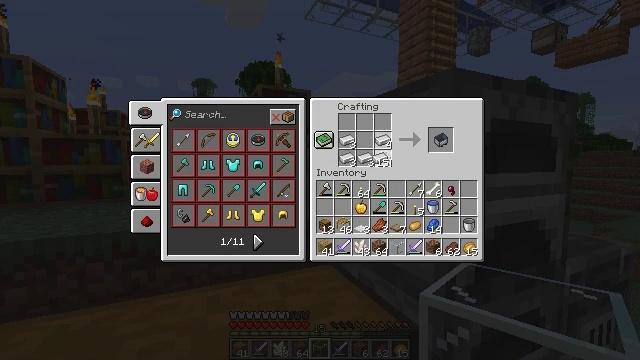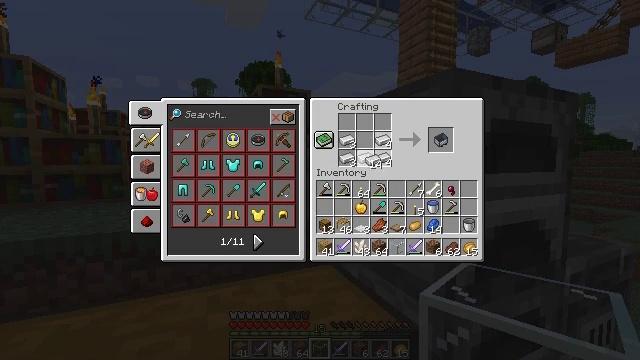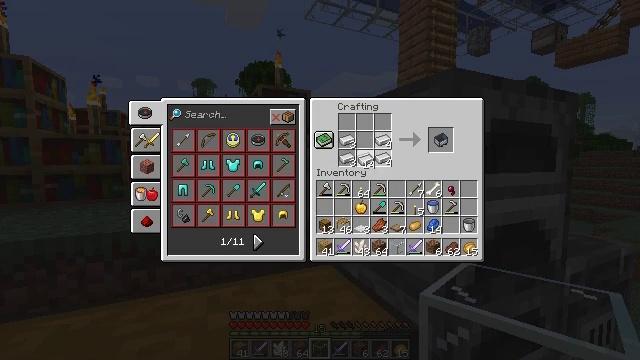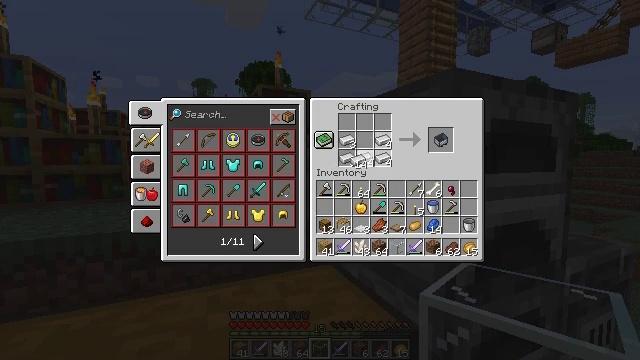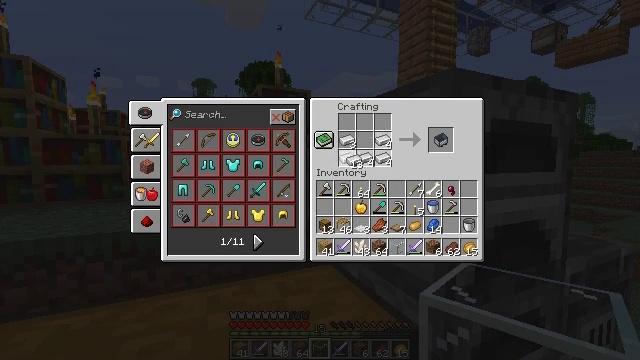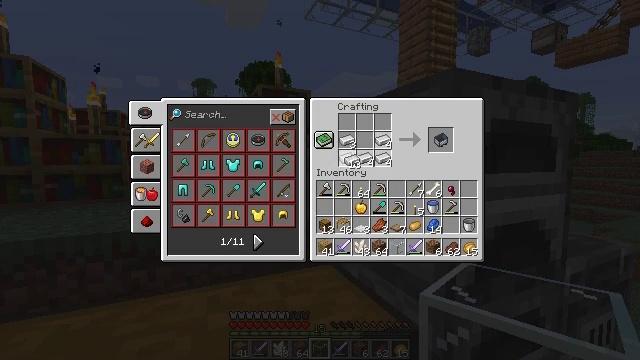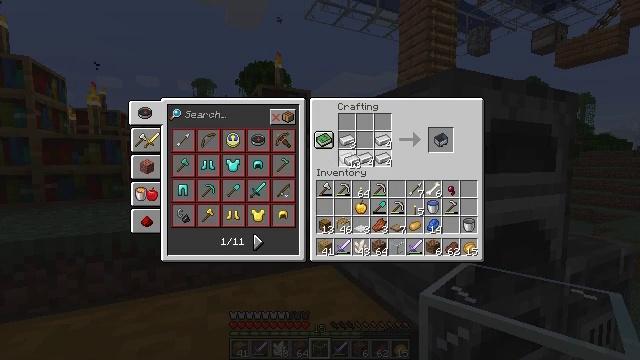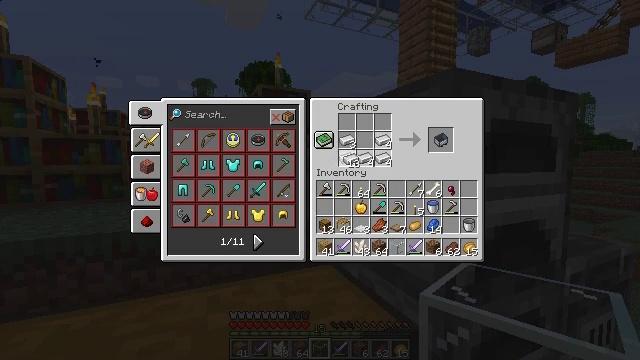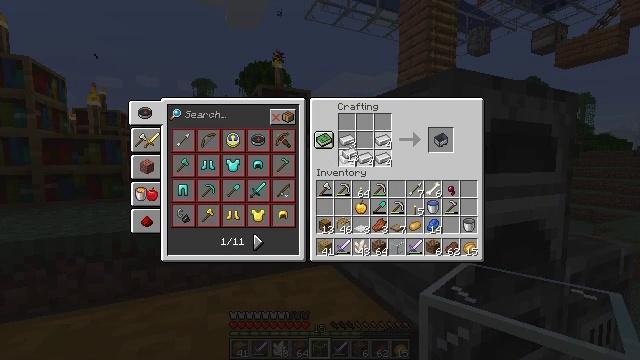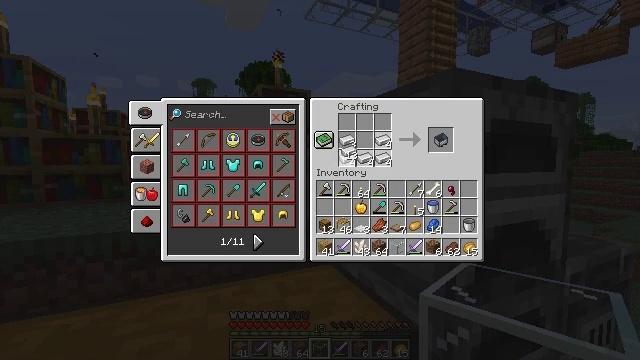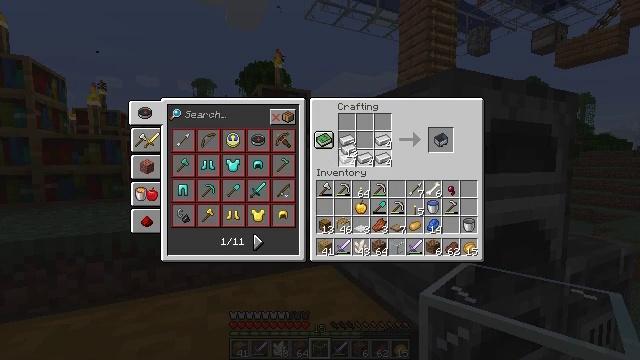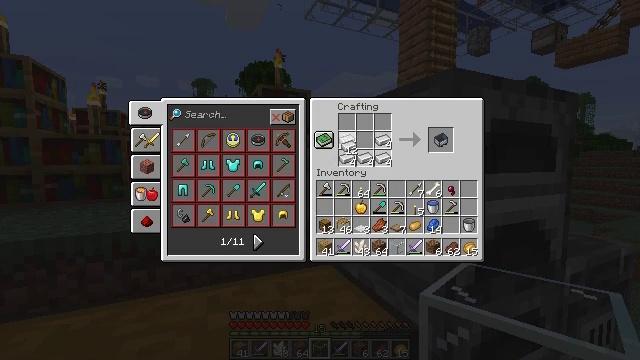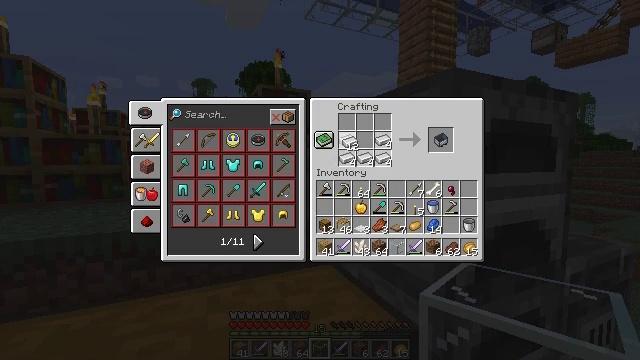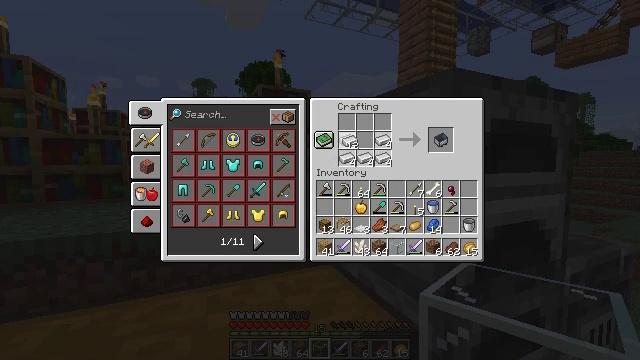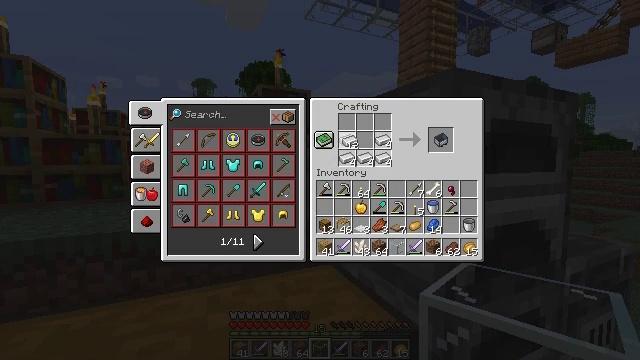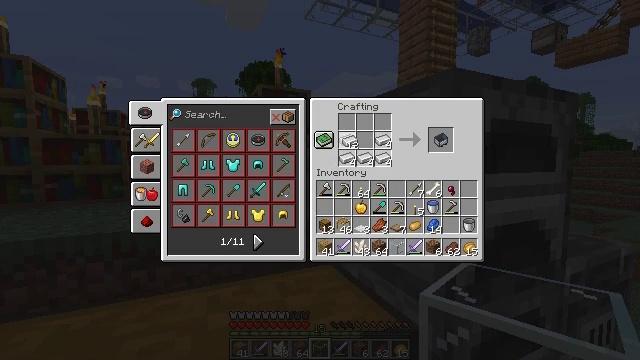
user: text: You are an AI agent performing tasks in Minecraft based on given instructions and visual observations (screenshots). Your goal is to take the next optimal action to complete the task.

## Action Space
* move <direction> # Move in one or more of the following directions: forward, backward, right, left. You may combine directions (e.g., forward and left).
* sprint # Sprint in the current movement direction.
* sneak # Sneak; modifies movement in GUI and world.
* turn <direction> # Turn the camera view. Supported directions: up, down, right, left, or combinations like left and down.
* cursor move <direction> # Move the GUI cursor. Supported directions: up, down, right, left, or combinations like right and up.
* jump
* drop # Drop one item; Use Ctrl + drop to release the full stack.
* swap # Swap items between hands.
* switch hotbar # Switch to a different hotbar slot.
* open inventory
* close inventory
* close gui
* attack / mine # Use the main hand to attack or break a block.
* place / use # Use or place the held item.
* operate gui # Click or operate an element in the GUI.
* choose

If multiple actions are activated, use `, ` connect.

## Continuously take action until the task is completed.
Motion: motion action
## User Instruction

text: Put iron ingots in the crafting grid to craft a minecart.
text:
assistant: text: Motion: cursor move left, choose
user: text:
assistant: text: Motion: cursor move left, choose
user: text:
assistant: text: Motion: cursor move left, choose
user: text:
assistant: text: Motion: choose
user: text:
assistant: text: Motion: choose
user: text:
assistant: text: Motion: choose
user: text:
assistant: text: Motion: choose
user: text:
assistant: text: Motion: choose
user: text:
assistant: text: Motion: choose
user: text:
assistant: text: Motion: choose
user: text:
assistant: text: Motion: choose
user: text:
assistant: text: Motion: choose
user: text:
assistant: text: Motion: choose
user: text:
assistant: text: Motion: choose
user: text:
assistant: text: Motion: choose
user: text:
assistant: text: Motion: choose
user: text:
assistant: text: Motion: no_op
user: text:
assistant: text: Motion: no_op
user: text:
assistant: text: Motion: no_op
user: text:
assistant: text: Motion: no_op
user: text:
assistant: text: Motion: no_op
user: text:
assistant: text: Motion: no_op
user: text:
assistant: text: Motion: no_op
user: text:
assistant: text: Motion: no_op
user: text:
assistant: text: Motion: choose
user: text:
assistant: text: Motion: choose
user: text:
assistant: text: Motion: choose
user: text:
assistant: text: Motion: choose
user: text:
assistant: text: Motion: choose
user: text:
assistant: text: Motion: choose